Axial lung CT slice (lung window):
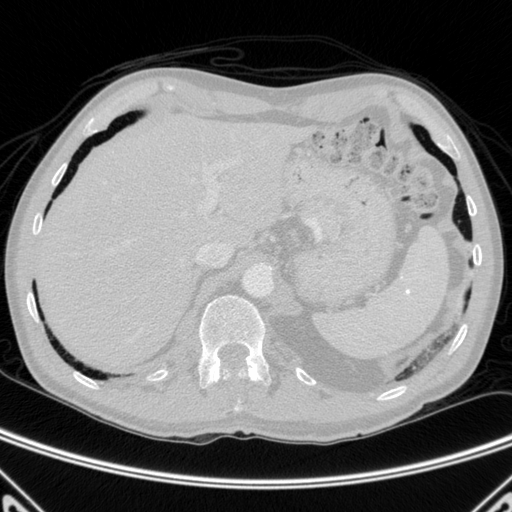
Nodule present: no